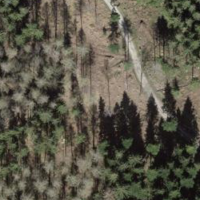
EUNIS habitat code: 43
Species observed at this site:
Ajuga reptans